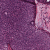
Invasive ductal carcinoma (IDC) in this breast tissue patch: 0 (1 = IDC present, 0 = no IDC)